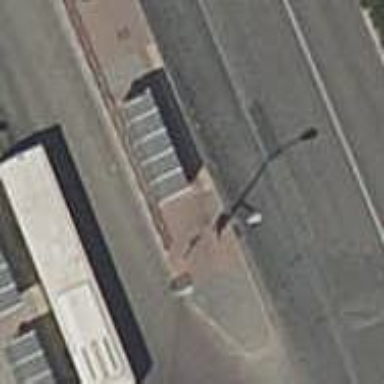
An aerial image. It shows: Bus stop with sheltered platform for public transport.